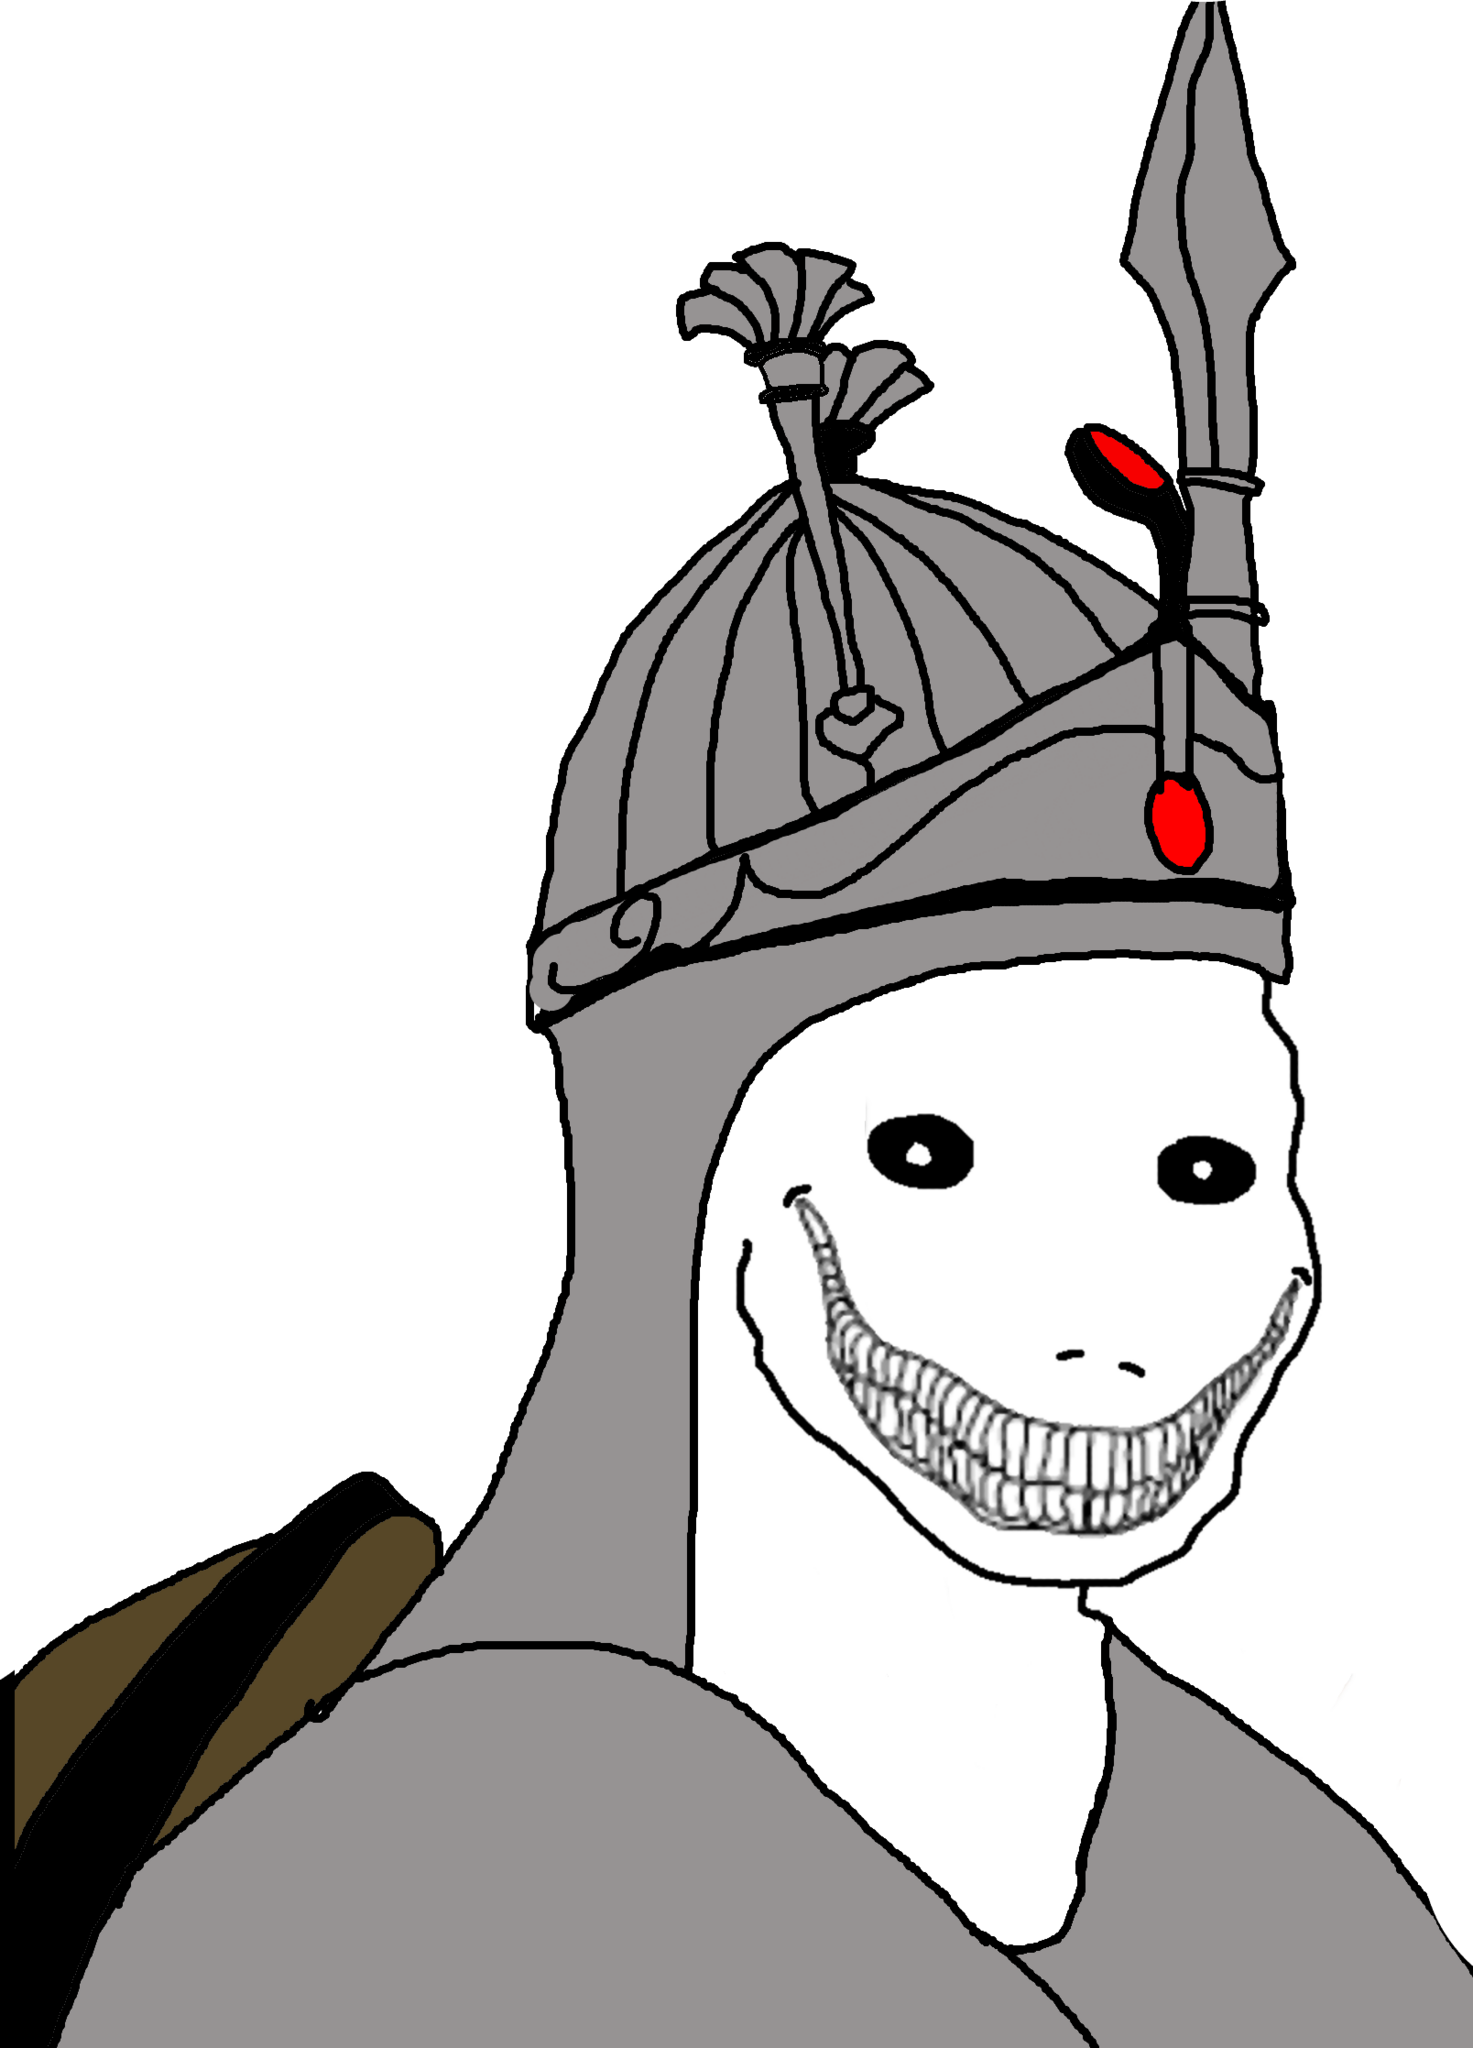
Label: 5_Oomer